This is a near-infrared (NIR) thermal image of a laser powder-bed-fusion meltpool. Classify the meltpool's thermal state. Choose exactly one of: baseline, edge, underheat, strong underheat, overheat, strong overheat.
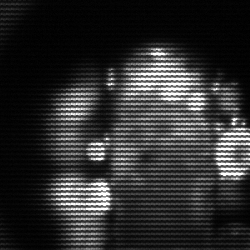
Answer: strong underheat